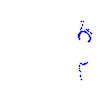
Particle: pion